Aerial crown-view tile of a tropical tree (Barro Colorado Island, Panama), acquired 20250512:
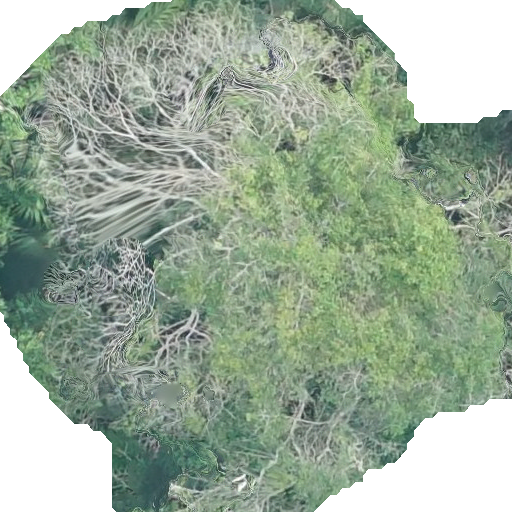
Species: Dipteryx oleifera
GBIF accepted scientific name: Dipteryx oleifera
Crown area: 343.905 m²